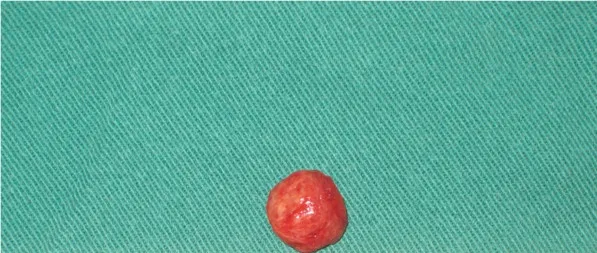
Gross view of specimen reveals a solid, whitish, homogeneous appearance, measuring 1.1 x 1.1 x 1 cm.
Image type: medical_photograph (other_medical_photograph)